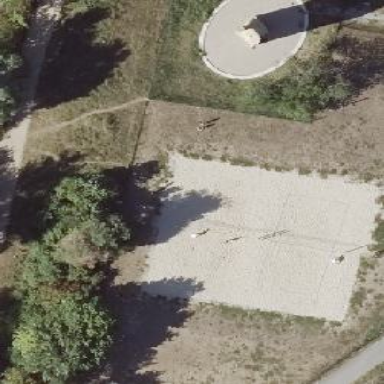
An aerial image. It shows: Sandy pitch for beach volleyball.